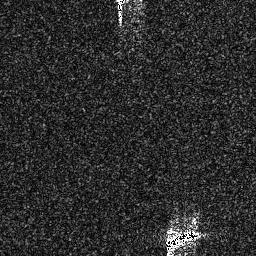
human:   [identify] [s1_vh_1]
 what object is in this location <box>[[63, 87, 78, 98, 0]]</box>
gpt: <ref>1 medium ship at the bottom right</ref>